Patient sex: F
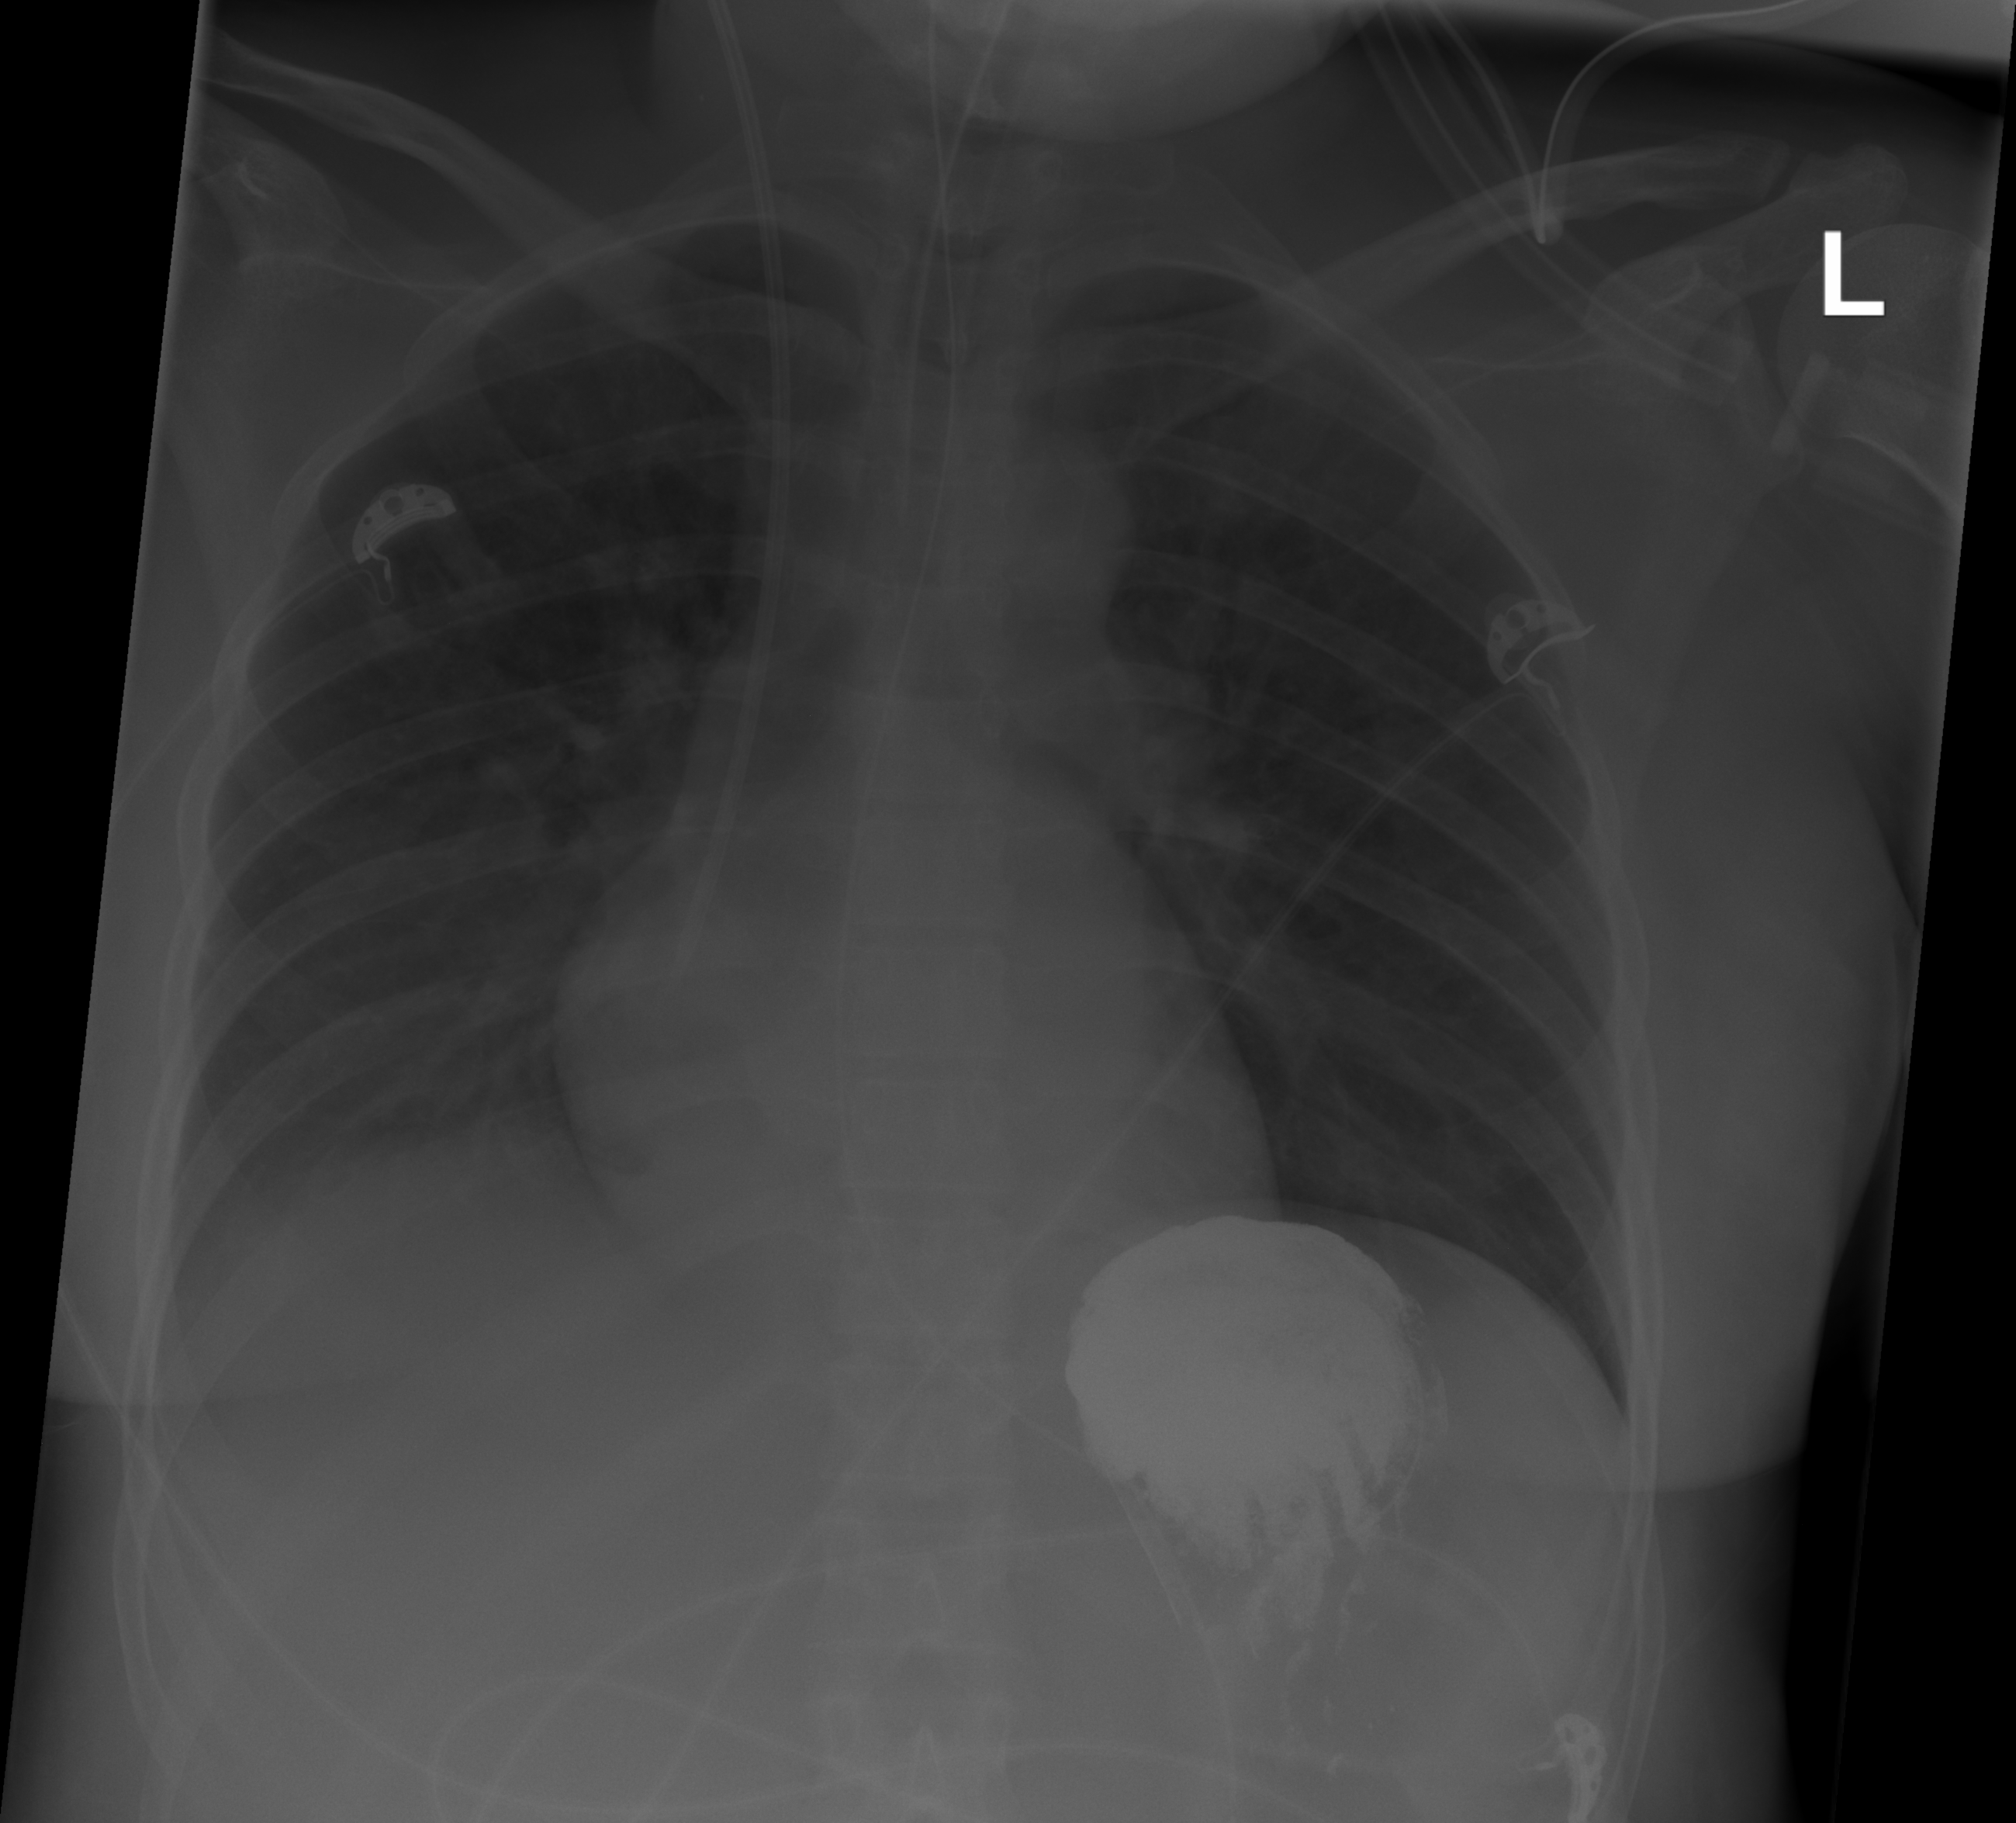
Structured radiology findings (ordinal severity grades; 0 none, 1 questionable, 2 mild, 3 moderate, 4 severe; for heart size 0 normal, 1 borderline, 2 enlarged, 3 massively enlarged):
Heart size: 0
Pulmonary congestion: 0
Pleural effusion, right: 2
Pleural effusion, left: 0
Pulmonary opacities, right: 0
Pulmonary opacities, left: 0
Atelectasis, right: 0
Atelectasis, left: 0